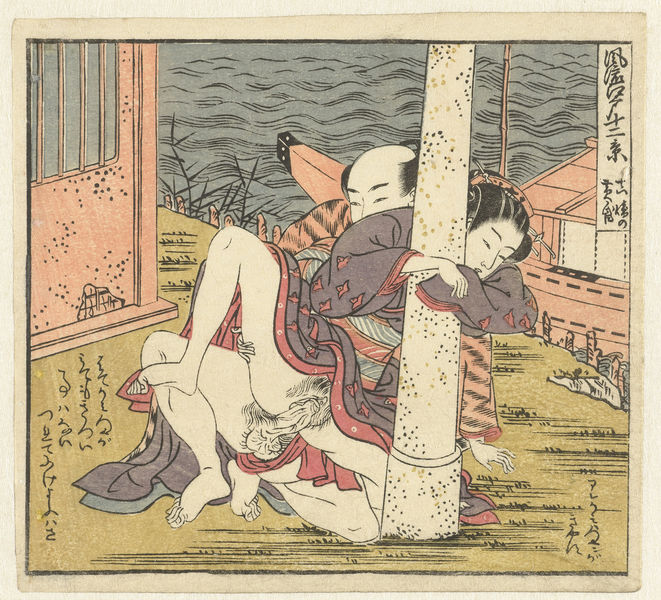
Titel: Liefdespaar bij torii
Künstler: Isoda Koryusai
Standort: Amsterdam
Institution: Rijksmuseum
Schlagwörter: maison, gravure, eau, couple, mer, japon, rivière, extérieur, estampe, oriental, sexe, japonais, position, geisha, erotique, pénis, pénétration, kama sutra, estampe japonaise